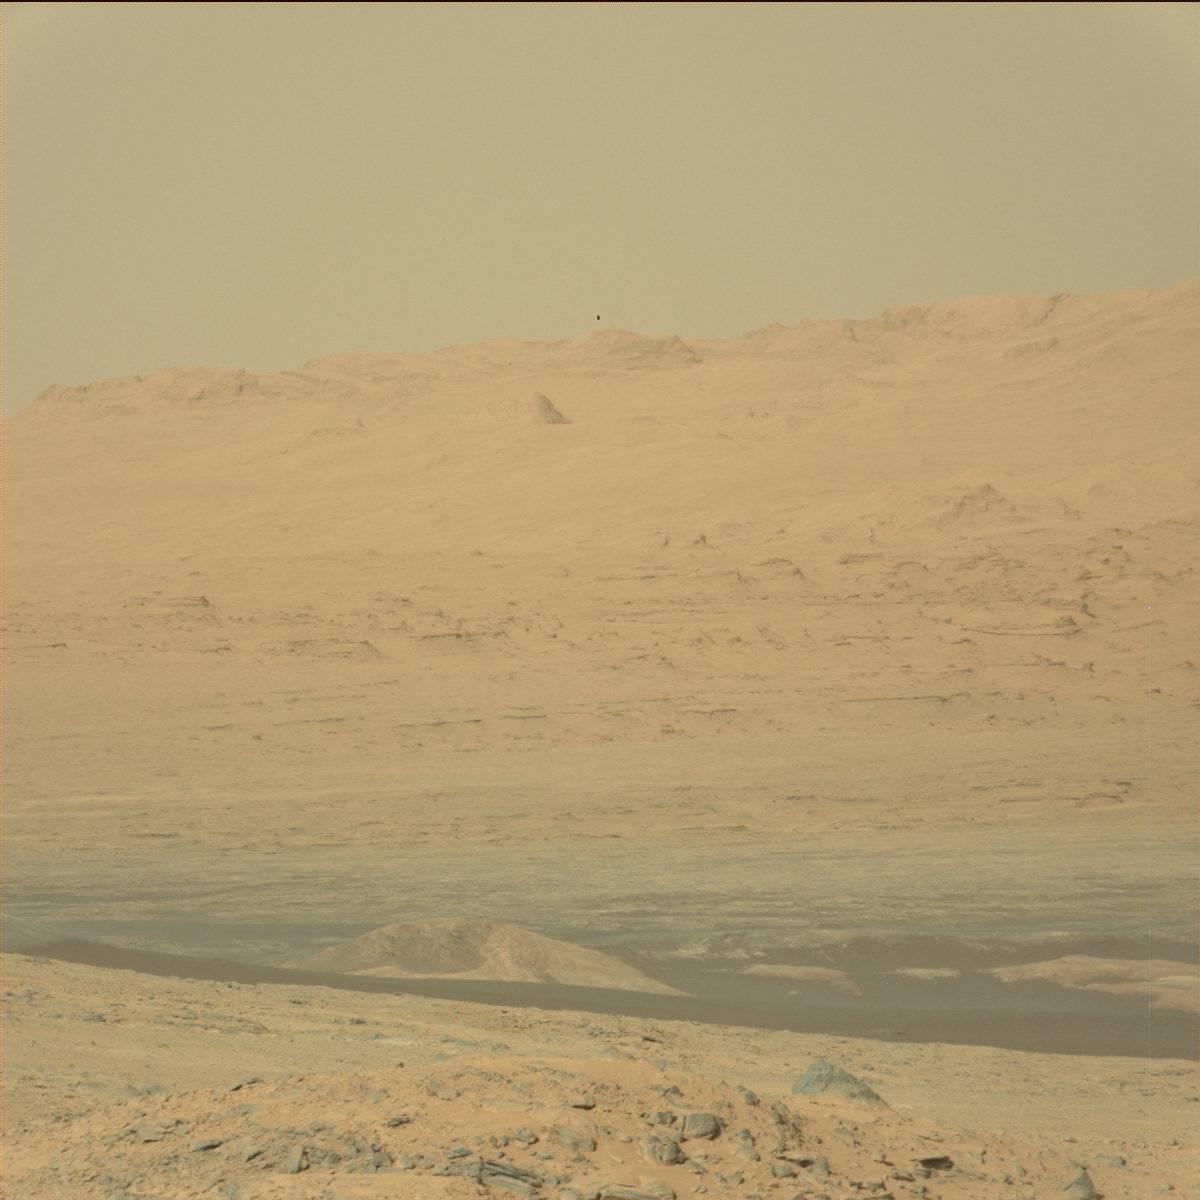
Terrain classes present: Bedrock, Ridge, Sand / Soil, Sky